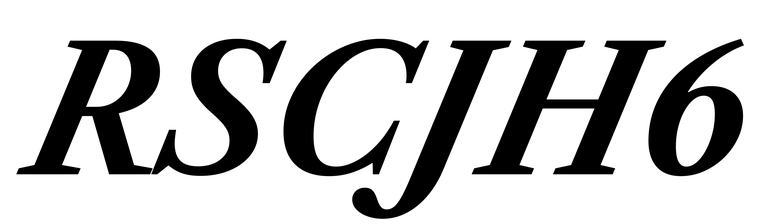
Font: LibreCaslonText-Italic_Bold_Italic